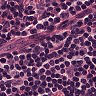
Metastatic tissue present: no